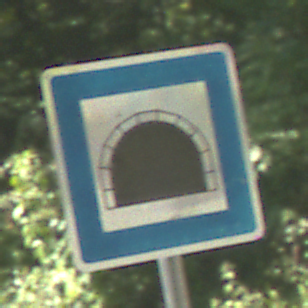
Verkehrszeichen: Tunnel
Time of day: Midday
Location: Outdoor (RoadRail)
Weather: Clear
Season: NotSpecified
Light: Natural